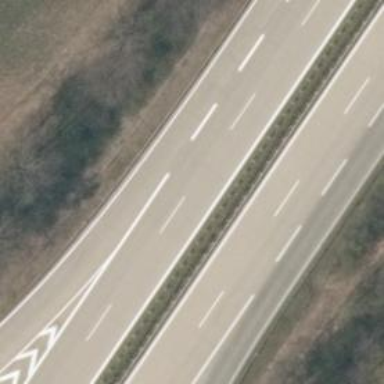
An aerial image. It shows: Motorway junction.